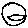
Label: smiley face